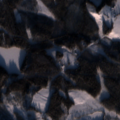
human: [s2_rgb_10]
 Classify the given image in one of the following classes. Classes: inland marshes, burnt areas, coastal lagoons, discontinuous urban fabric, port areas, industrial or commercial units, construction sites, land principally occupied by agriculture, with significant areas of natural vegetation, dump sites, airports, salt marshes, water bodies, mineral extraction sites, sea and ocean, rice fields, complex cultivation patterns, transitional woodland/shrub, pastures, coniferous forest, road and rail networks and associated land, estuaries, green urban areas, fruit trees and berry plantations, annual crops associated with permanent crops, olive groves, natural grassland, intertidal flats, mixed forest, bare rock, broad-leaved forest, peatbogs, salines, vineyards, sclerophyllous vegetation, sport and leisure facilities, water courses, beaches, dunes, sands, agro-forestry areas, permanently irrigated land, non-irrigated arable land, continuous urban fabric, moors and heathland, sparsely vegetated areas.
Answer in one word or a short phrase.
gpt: coniferous forest, mixed forest, transitional woodland/shrub, water bodies